Group 1:
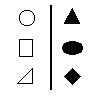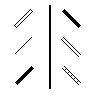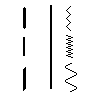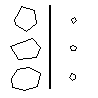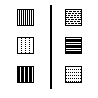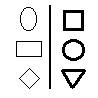
Group 2:
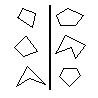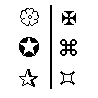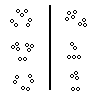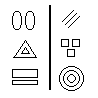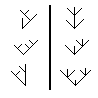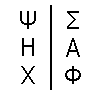
Rule separating the two groups: Bongard Problem with solution based on features vs. Bongard Problem with solution based on number.
Concepts: bongard_problem, bp_solution
Comments: Every example is an image of a Bongard Problem, without bounding boxes around examples, with three examples on either side.
Author: Harry E. Foundalis